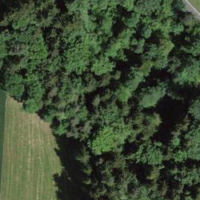
EUNIS habitat code: 44
Species observed at this site:
Melica nutans